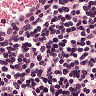
Metastatic tissue present: no